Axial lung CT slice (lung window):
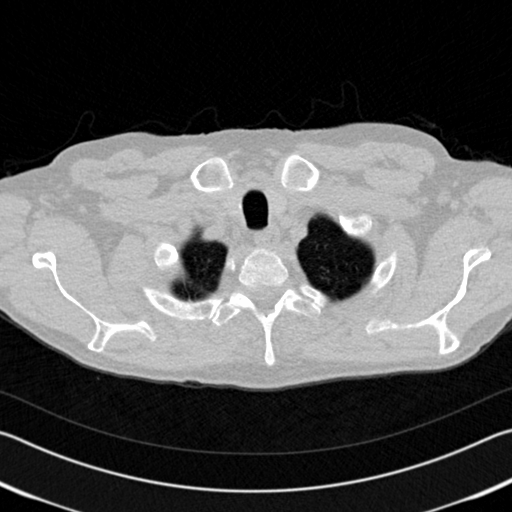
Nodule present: no